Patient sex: M
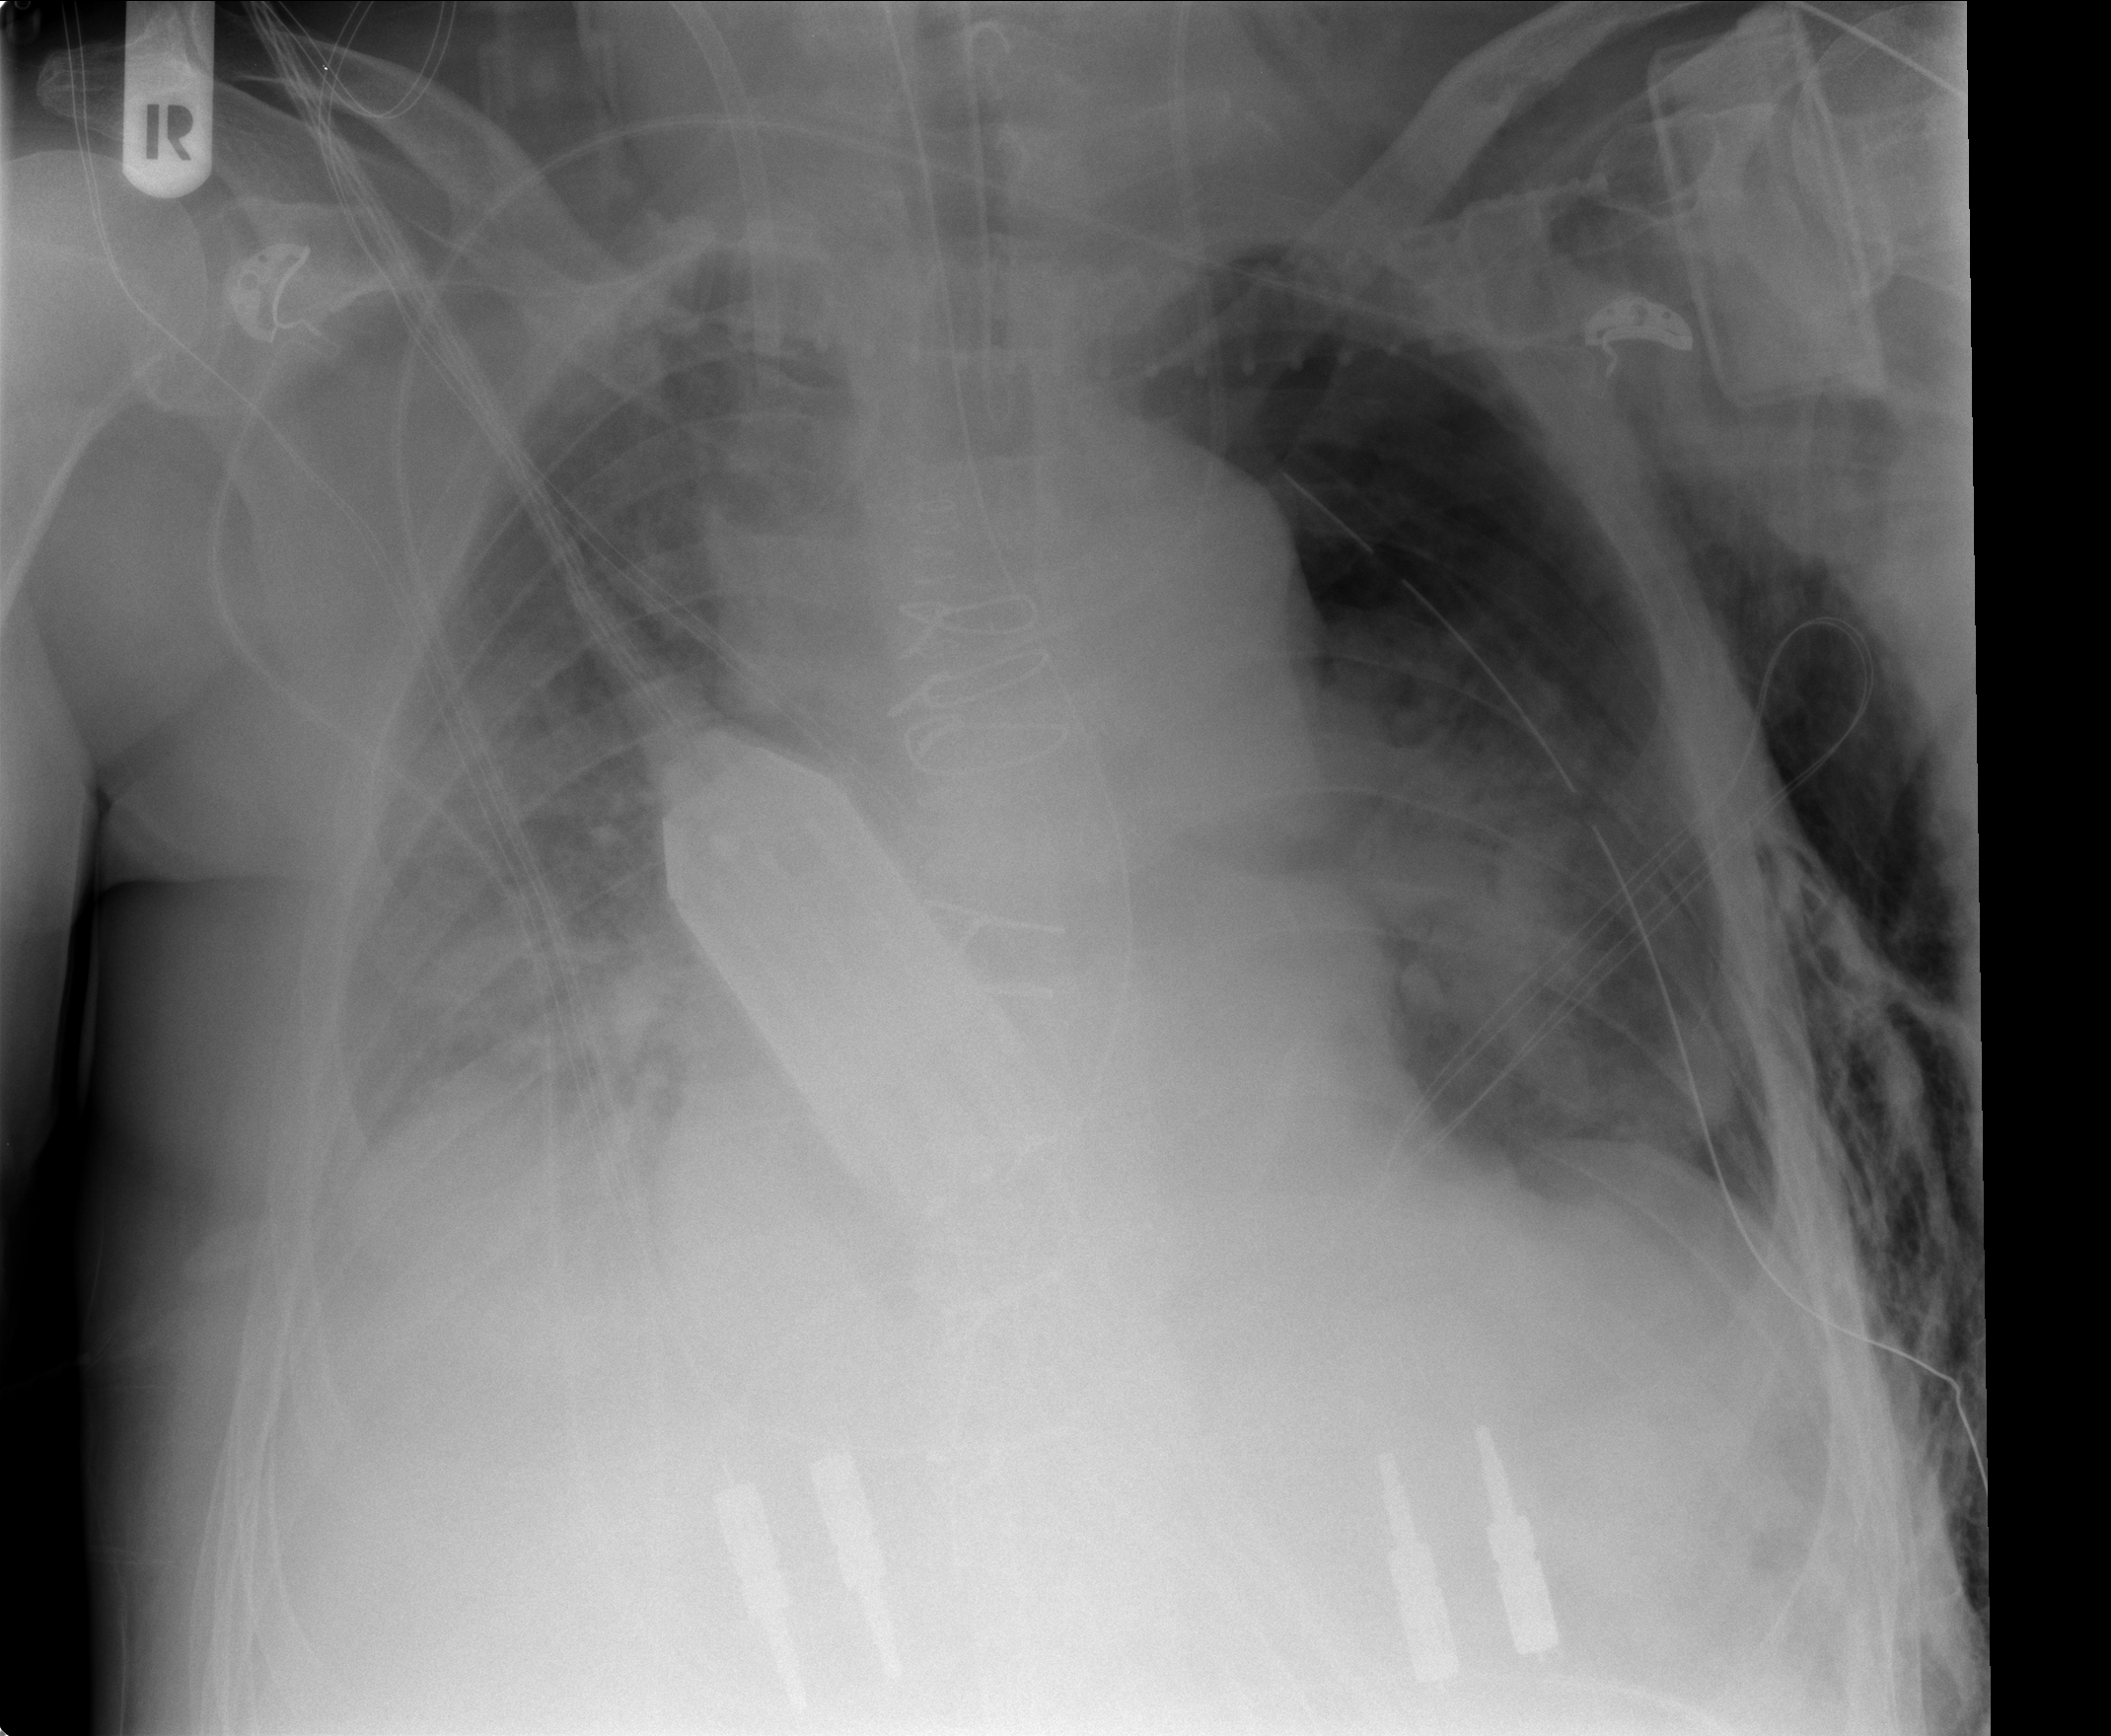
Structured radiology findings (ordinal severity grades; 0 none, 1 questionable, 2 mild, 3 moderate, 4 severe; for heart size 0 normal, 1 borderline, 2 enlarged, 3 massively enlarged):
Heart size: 1
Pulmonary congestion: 3
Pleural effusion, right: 2
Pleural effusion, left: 0
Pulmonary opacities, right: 3
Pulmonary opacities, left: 3
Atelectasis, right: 3
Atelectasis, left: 3